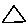
Label: triangle